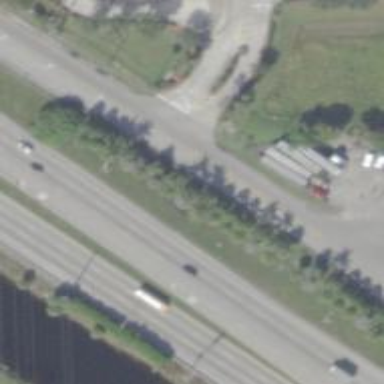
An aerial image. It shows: Trunk link highway.